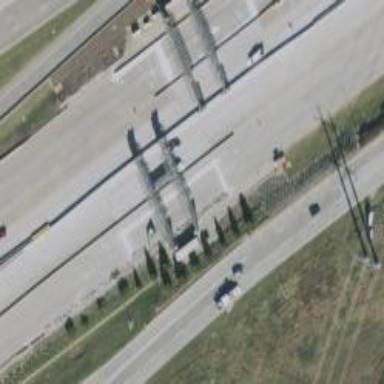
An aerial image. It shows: Toll gantry on the road.